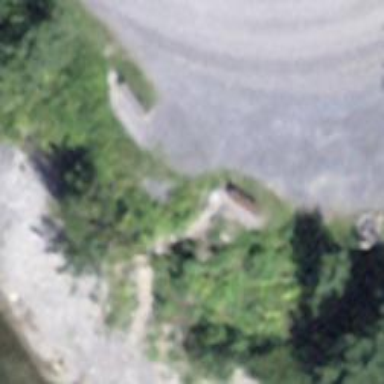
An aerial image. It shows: Bench.